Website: home-depot
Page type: customer-info-address
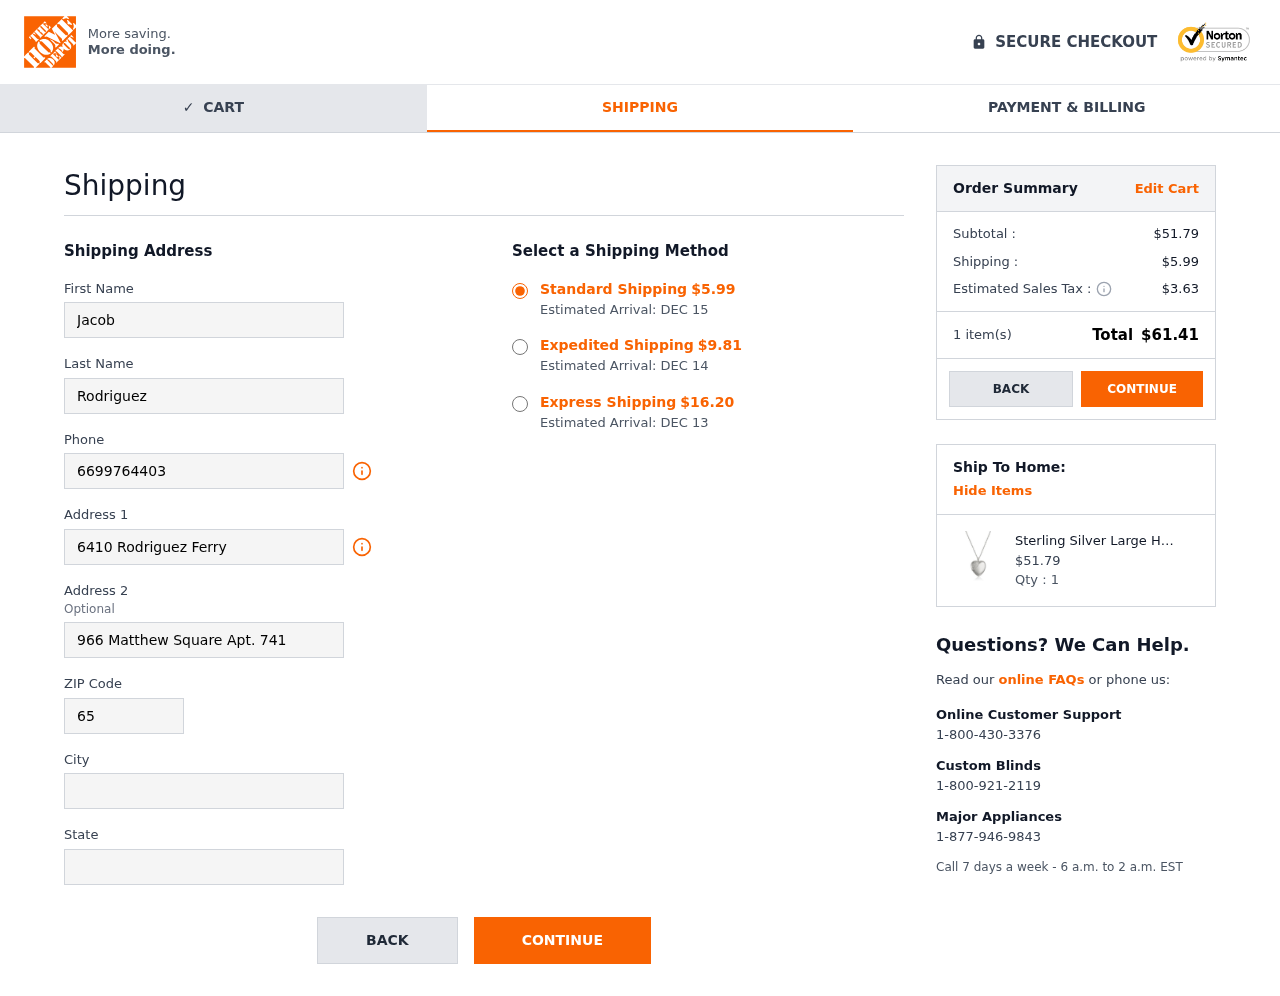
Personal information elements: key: PII_CITY
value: West Nancyville
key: PII_FIRSTNAME
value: Jacob
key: PII_LASTNAME
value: Rodriguez
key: PII_PHONE
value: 6699764403
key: PII_POSTCODE
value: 65398
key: PII_STATE
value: Tennessee
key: PII_STREET
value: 6410 Rodriguez Ferry
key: PII_STREET2
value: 966 Matthew Square Apt. 741
Product elements: key: PRODUCT1_NAME
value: Sterling Silver Large Hand Engraved Floral Heart Pendant with Satin and Polished Finish Locket Neckl
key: PRODUCT1_PRICE
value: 51.79
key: PRODUCT1_QUANTITY
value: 1
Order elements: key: ORDER_SHIPPING_COST
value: $5.99
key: ORDER_DELIVERY_DATE
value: Estimated Arrival: DEC 15
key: ORDER_SHIPPING_COST_EXPEDITED
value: $9.81
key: ORDER_DELIVERY_DATE_EXPEDITED
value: Estimated Arrival: DEC 14
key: ORDER_SHIPPING_COST_EXPRESS
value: $16.20
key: ORDER_DELIVERY_DATE_EXPRESS
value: Estimated Arrival: DEC 13
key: ORDER_SUBTOTAL
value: $51.79
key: ORDER_TAX
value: $3.63
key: ORDER_NUM_ITEMS
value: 1 item(s)
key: ORDER_TOTAL
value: $61.41